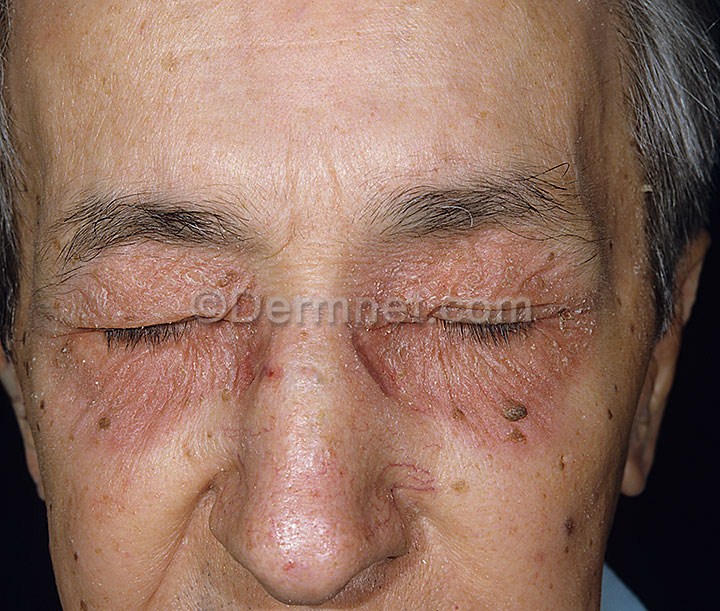
Disease: Eczema Photos